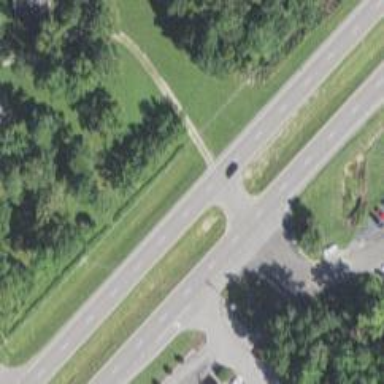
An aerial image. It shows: Trunk link highway.